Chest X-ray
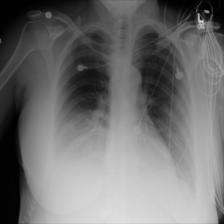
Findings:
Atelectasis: positive
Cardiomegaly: negative
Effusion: positive
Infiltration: positive
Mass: negative
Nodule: negative
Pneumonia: negative
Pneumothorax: negative
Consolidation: negative
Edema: negative
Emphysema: negative
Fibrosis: negative
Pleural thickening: negative
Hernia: negative